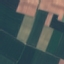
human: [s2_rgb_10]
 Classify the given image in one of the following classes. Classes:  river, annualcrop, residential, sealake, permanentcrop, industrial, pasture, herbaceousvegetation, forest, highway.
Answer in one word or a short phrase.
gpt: AnnualCrop